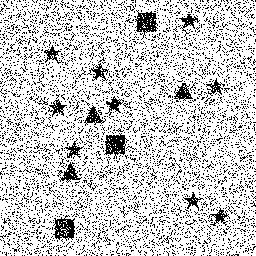
Squares: 3
Triangles: 3
Stars: 9
Total shapes: 15